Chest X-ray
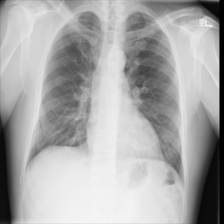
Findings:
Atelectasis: negative
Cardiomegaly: negative
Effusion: negative
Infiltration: negative
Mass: negative
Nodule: negative
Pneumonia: negative
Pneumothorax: negative
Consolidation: negative
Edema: negative
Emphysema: negative
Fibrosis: negative
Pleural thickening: negative
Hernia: negative